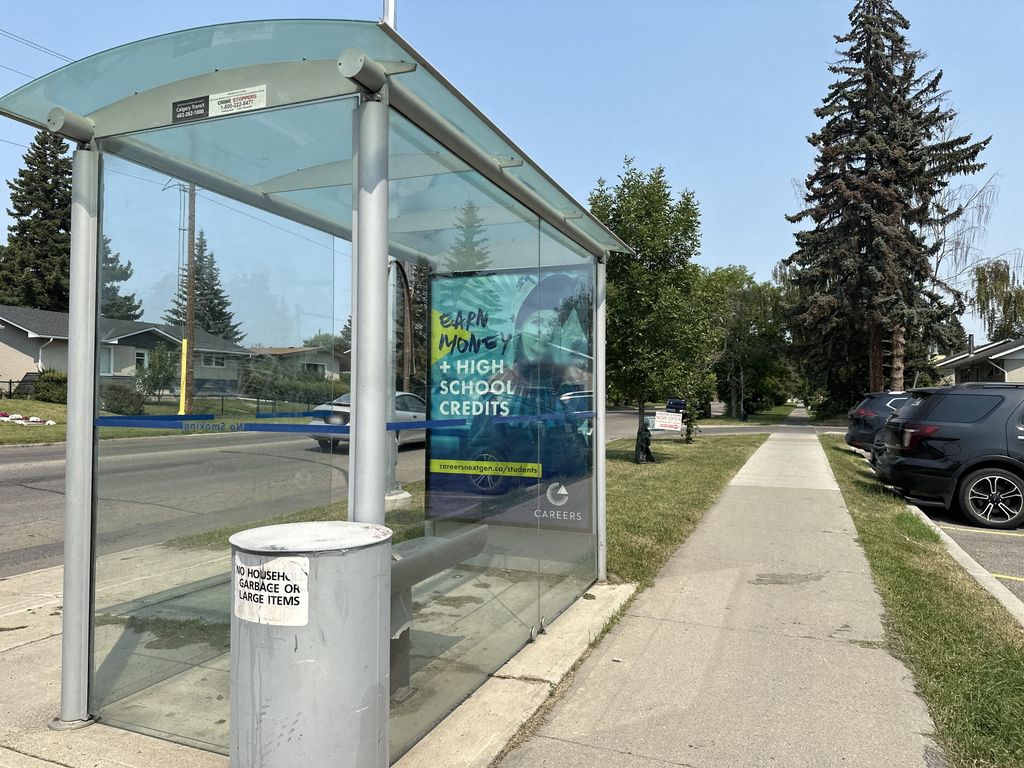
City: calgary